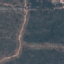
Land use / land cover: HerbaceousVegetation